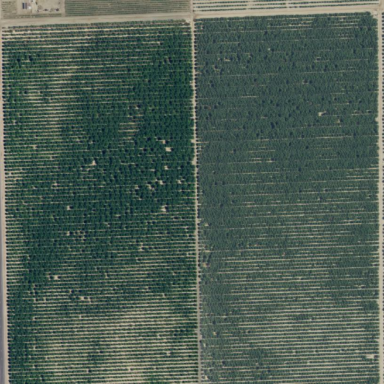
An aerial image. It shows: Almond orchard with rows of almond trees.